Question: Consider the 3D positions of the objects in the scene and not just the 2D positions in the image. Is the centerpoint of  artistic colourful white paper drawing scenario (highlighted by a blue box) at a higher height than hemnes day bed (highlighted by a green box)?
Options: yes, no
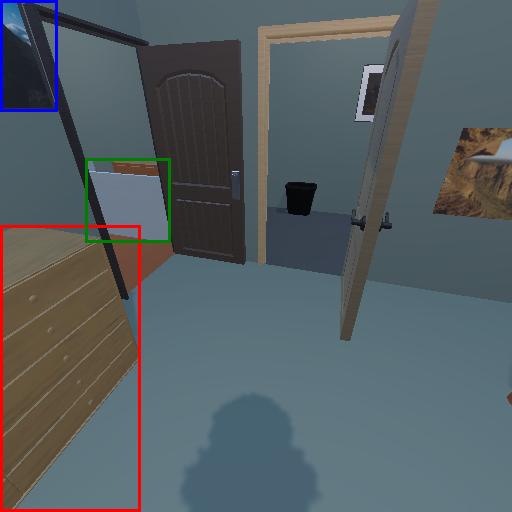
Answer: yes